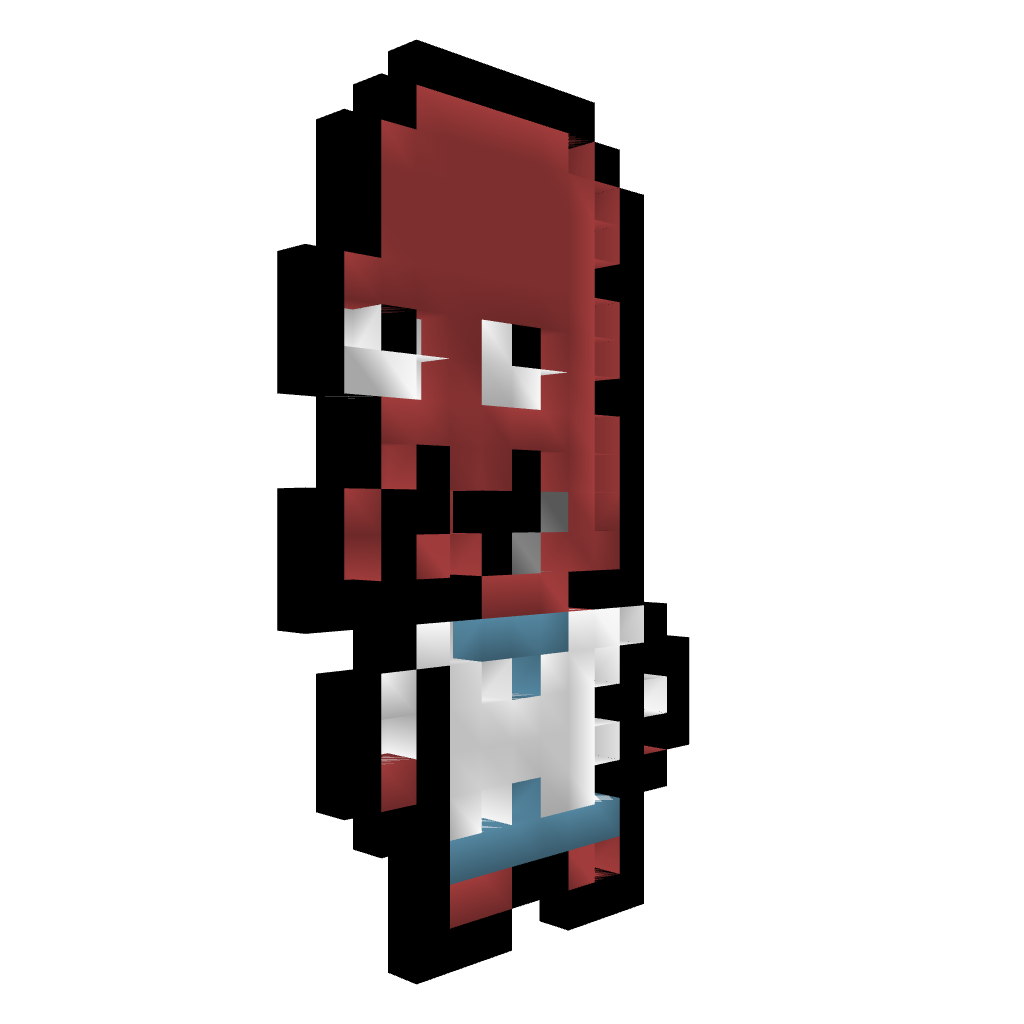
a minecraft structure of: Toon Zoidberg high quality